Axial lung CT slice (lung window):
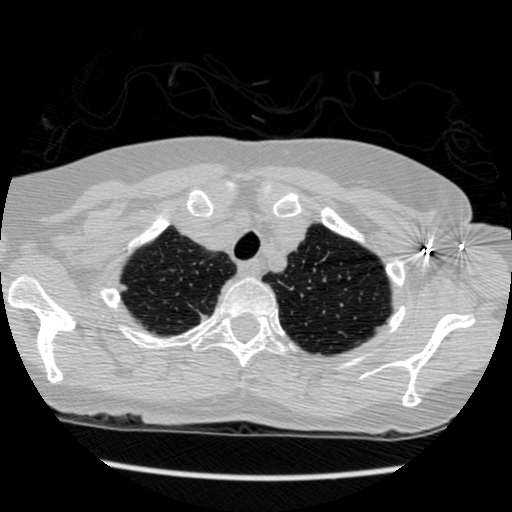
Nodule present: yes
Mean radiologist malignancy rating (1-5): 4